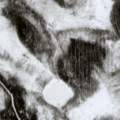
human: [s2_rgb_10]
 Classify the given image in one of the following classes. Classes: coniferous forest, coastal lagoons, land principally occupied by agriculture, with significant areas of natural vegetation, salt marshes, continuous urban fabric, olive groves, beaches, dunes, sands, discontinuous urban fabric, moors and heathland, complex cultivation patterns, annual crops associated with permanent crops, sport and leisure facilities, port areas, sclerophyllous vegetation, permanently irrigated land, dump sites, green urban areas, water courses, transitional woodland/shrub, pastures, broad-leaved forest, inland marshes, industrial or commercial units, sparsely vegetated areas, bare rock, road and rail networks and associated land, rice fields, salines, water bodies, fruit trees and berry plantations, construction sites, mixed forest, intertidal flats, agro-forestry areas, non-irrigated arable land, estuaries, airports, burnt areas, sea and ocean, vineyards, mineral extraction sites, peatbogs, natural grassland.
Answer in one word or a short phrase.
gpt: coniferous forest, peatbogs